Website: home-depot
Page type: payment
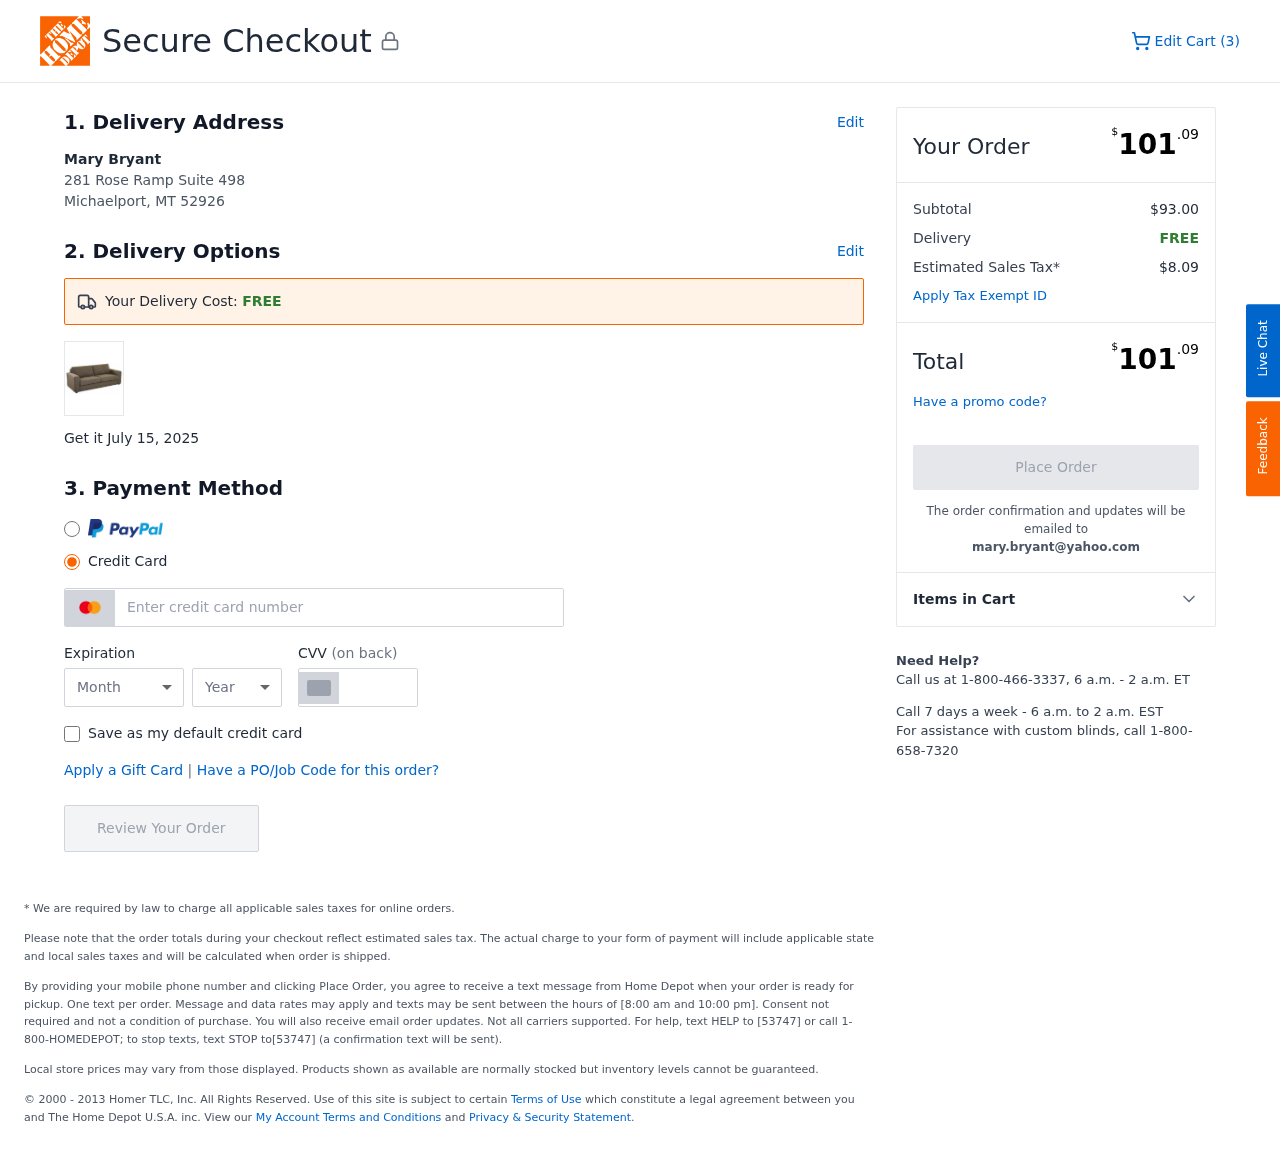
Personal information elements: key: PII_CARD_CVV
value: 235
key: PII_CARD_EXPIRY_MONTH
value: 12
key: PII_CARD_EXPIRY_YEAR
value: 29
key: PII_CARD_NUMBER
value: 2559 9218 1864 8808
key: PII_CITY_STATE_ZIP
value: Michaelport, MT 52926
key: PII_EMAIL
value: mary.bryant@yahoo.com
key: PII_FULLNAME
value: Mary Bryant
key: PII_STREET
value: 281 Rose Ramp Suite 498
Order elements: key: ORDER_NUM_ITEMS
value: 3
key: ORDER_DELIVERY_DATE
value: July 15, 2025
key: ORDER_TOTAL
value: $101.09
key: ORDER_SUBTOTAL
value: $93.00
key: ORDER_SHIPPING_COST
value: FREE
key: ORDER_TAX
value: $8.09